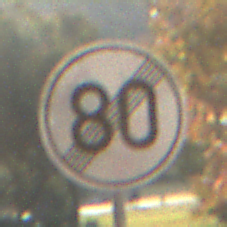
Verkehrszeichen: EndeGeschwindigkeit80
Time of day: SunriseSunset
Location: Outdoor (Nature)
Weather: Clear
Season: NotSpecified
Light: Natural